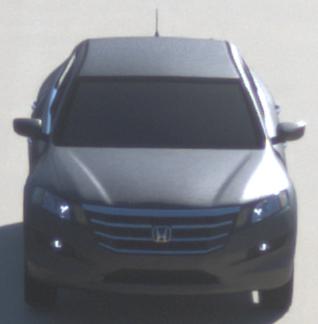
Make: Honda
Model: Crosstour
Detailed model: -
Model produced from: 2009
Model produced until: 2012
Doors: 4
Color: gray
Road condition: dry road
Daytime: morning or afternoon
Contrast: high contrast